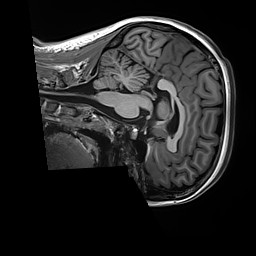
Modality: T1w
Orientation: sagittal
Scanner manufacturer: siemens
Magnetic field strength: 3 T
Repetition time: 2.5 s
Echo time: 0.00299 s